Question: Is is possible to change the item selection focus color and text color in a TListBox?
When themes are not enabled in the project, or the list box style is set to owner-draw, the selection around the item is painted blue, which I believe is globally defined by the system's appearance settings.
I would like to change the color of selected items to a custom color.
So an example, the result would be something like this:

Note the last listbox has been modified in Paint to illustrate the example.
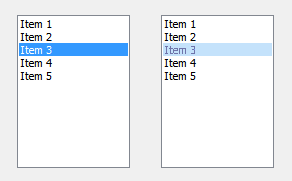
Answer: try this:
'''
procedure TForm1.ListBox1DrawItem(Control: TWinControl; Index: Integer;
Rect: TRect; State: TOwnerDrawState);
begin
with (Control as TListBox).Canvas do
begin
if odSelected in State then
Brush.Color := $00FFD2A6;
FillRect(Rect);
TextOut(Rect.Left, Rect.Top, (Control as TListBox).Items[Index]);
if odFocused In State then begin
Brush.Color := ListBox1.Color;
DrawFocusRect(Rect);
end;
end;
end;
'''